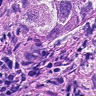
Metastatic tissue present: yes